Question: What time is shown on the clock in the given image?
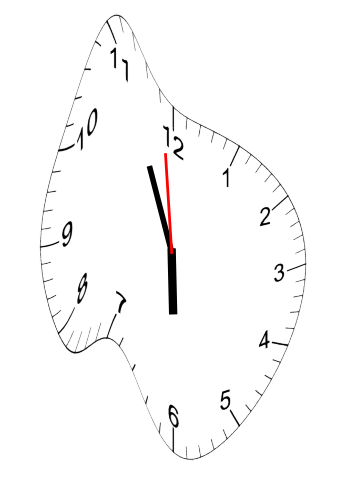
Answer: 05:55:59